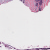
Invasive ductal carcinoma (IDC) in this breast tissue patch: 1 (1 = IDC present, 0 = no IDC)